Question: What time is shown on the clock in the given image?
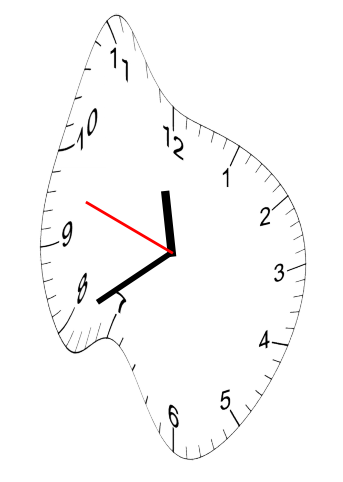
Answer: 11:39:48